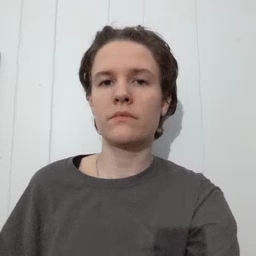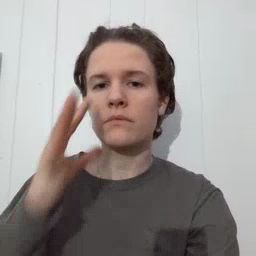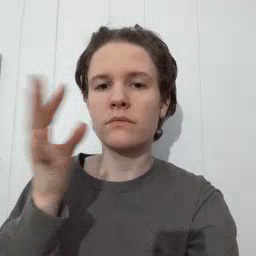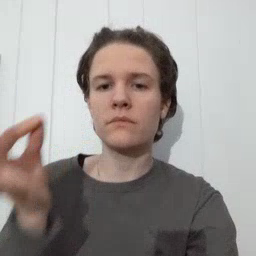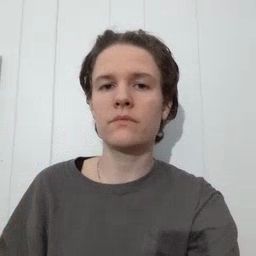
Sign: cat